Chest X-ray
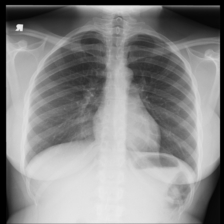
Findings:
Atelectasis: negative
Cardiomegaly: negative
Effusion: negative
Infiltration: negative
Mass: negative
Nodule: negative
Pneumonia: negative
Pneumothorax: negative
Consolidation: negative
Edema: negative
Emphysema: negative
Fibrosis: negative
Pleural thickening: negative
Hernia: negative